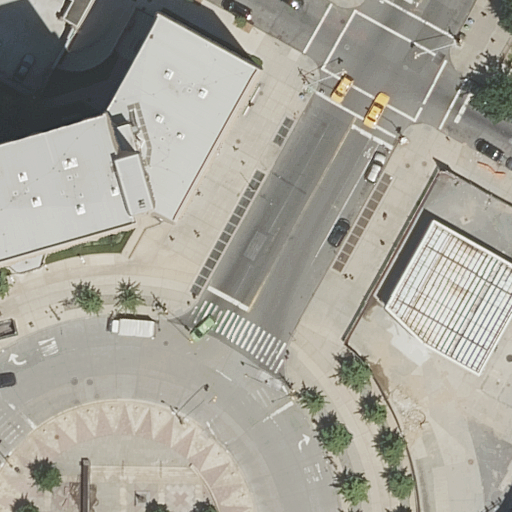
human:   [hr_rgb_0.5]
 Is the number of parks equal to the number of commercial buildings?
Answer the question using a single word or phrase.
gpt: no

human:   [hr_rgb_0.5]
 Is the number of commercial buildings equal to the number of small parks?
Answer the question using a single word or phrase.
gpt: no

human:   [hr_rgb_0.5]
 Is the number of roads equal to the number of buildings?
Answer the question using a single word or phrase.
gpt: no

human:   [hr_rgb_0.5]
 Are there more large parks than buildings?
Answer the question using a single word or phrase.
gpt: no

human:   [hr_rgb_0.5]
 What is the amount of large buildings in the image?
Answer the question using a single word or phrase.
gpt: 2

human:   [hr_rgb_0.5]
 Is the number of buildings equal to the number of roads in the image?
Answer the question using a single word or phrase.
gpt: no

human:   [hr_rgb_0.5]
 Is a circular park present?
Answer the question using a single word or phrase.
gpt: no

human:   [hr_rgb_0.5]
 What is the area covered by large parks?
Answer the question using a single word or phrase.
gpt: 0m2

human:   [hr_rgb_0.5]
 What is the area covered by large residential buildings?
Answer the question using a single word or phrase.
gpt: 2579m2

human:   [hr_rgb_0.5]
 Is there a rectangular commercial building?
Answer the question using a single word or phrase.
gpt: no

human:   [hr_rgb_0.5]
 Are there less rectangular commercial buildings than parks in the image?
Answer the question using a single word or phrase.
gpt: yes

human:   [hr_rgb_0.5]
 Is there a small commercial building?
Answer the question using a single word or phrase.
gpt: no

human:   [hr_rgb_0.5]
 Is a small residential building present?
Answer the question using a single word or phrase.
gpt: yes

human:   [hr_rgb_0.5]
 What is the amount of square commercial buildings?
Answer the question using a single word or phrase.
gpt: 0

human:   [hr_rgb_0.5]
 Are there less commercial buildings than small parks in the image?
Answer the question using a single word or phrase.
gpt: yes

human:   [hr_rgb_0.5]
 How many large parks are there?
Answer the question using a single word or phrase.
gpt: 0

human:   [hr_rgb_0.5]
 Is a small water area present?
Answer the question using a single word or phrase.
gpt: no

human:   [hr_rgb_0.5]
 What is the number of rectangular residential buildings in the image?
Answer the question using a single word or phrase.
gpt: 2

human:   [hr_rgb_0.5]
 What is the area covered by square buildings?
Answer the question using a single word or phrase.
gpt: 0m2

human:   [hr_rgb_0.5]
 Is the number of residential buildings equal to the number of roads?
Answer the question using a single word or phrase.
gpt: no

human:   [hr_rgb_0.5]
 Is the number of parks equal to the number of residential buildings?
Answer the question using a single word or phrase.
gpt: no

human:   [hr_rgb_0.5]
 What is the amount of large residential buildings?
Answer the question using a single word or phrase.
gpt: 2

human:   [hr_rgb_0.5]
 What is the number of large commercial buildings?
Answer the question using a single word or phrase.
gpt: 0

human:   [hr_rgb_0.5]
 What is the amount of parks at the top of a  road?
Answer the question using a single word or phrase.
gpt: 0

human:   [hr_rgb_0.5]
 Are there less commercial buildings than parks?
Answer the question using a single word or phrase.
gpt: yes

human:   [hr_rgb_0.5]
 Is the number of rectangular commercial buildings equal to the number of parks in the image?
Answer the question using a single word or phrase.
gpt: no

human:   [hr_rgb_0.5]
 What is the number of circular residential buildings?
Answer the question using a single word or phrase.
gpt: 0

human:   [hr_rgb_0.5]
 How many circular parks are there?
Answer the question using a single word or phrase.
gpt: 0

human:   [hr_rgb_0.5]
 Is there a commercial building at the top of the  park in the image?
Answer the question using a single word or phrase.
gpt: no

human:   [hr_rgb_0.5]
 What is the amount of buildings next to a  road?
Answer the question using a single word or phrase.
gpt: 3

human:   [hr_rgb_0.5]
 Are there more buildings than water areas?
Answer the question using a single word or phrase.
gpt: yes

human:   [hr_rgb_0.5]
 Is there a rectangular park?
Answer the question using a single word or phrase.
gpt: yes

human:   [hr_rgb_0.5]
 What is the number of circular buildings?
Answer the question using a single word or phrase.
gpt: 0

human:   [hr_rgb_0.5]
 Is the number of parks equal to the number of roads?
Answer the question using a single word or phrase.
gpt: no

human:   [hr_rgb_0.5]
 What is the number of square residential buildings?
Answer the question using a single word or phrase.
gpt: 0

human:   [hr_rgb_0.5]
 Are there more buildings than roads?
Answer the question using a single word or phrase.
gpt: no